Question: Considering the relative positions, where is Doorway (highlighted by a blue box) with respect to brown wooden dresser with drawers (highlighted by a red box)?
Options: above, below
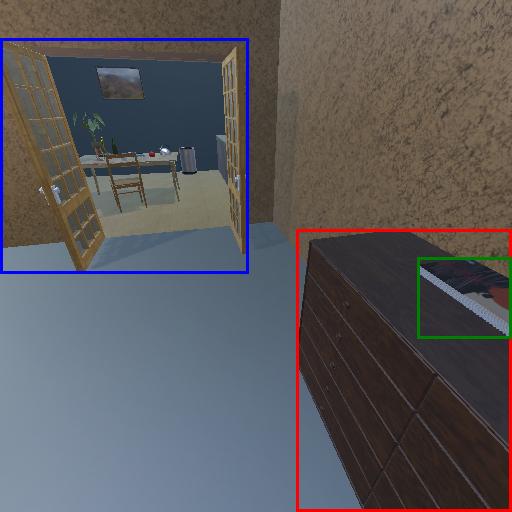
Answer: above